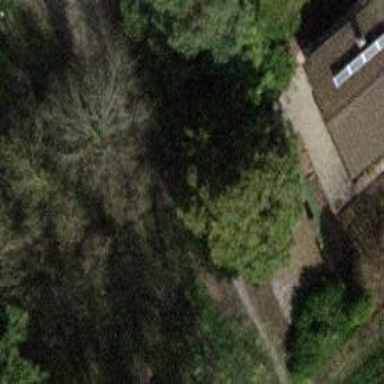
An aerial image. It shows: Needle-leaved tree in natural setting.